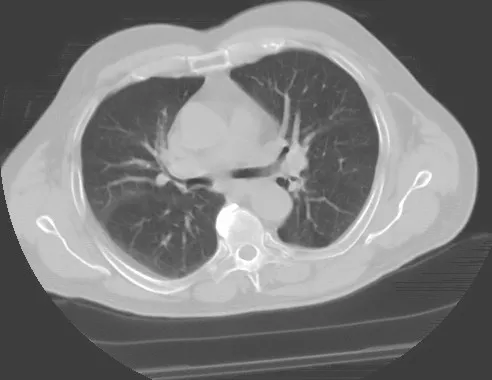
CT scan of the chest showing right lower lobe scarring and left upper lobe small nodules with focal pleural thickening.
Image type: radiology (ct)